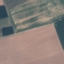
Land use / land cover: AnnualCrop